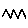
Label: zigzag